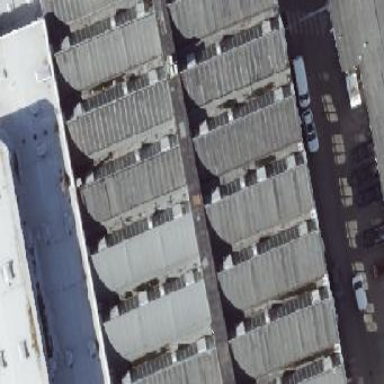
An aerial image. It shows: Warehouse.